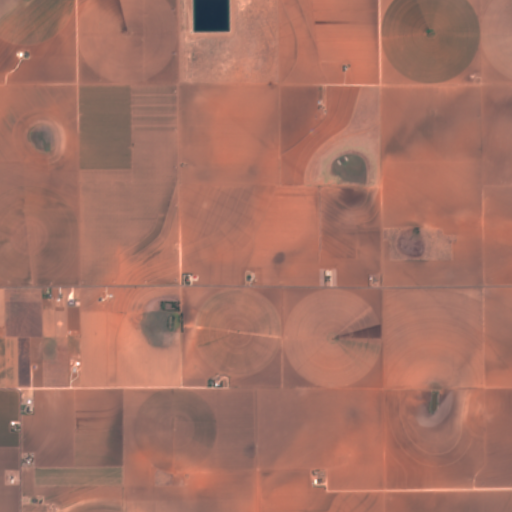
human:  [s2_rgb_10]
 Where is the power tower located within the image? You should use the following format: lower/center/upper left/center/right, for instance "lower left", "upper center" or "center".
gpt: The power tower is located in the right of the image.
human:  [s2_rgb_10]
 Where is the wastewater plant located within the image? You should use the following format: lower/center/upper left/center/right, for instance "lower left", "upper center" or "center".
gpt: The wastewater plant is located in the upper center of the image.
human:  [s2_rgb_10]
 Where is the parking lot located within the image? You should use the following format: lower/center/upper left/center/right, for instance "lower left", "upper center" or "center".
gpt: There is no parking lot in the image.